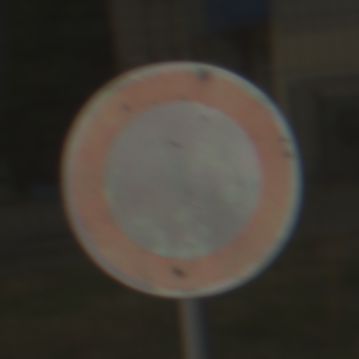
Verkehrszeichen: VerbotFahrzeugeAllerArt
Umgebung: Outdoor, Suburban
Tageszeit: MorningAfternoon
Wetter: PartlyCloudy
Licht: Natural
Jahreszeit: NotSpecified
Kontrast: LowContrast